Question: I have a conditional probability of 'z' for the given 'm', 'p(z|m)', where the coefficients are chosen in order that integral over 'z' in the limit of '[0,1.5]' and 'm' in the range of '[18:28]' would be equal to one.
'''
def p(z,m):
if (m<21.25):
E = { 'ft':0.55, 'alpha': 2.99, 'z0':0.191, 'km':0.089, 'kt':0.25 }
S = { 'ft':0.39, 'alpha': 2.15, 'z0':0.121, 'km':0.093, 'kt':-0.175 }
I={ 'ft':0.06, 'alpha': 1.77, 'z0':0.045, 'km':0.096, 'kt':-0.9196 }
Evalue=E['ft']*np.exp(-1*E['kt']*(m-18))*z**E['alpha']*np.exp(-1*(z/(E['z0']+E['km']*(m-18)))**E['alpha'])
Svalue=S['ft']*np.exp(-1*S['kt']*(m-18))*z**S['alpha']*np.exp(-1*(z/(S['z0']+S['km']*(m-18)))**S['alpha'])
Ivalue=I['ft']*np.exp(-1*I['kt']*(m-18))*z**I['alpha']*np.exp(-1*(z/(I['z0']+I['km']*(m-18)))**I['alpha'])
value=Evalue+Svalue+Ivalue
elif(m>=21.25):
E = { 'ft':0.25, 'alpha': 1.957, 'z0':0.321, 'km':0.196, 'kt':0.565 }
S = { 'ft':0.61, 'alpha': 1.598, 'z0':0.291, 'km':0.167, 'kt':0.155 }
I = { 'ft':0.14, 'alpha': 0.964, 'z0':0.170, 'km':0.129, 'kt':0.1759 }
Evalue=E['ft']*np.exp(-1*E['kt']*(m-18))*z**E['alpha']*np.exp(-1*(z/(E['z0']+E['km']*(m-18)))**E['alpha'])
Svalue=S['ft']*np.exp(-1*S['kt']*(m-18))*z**S['alpha']*np.exp(-1*(z/(S['z0']+S['km']*(m-18)))**S['alpha'])
Ivalue=I['ft']*np.exp(-1*I['kt']*(m-18))*z**I['alpha']*np.exp(-1*(z/(I['z0']+I['km']*(m-18)))**I['alpha'])
value=Evalue+Svalue+Ivalue
return value
'''
I would like to draw a sample from this distribution, therefore I made a grid points in 'z' and 'm' plane to estimate the cumulative distribution, the cumulative integral over 'm' reaches to one but the cumulative integral over 'z' doesn't give me one in the edge. I don't know why it won't get converged to one?!!
'''
grid_m = np.linspace(18, 28, 1000)
grid_z = np.linspace(0, 1.5, 1000)
dz = np.diff(grid_z[:2])
# get cdf on grid, use cumtrapz
prob_zgm=np.empty((grid_z.shape[0], grid_m.shape[0]),float)
for i in range(grid_z.shape[0]):
for j in range(grid_m.shape[0]):
prob_zgm[i,j]=p(grid_z[i],grid_m[j])
pr = np.column_stack((np.zeros(prob_zgm.shape[0]),prob_zgm))
dm = np.diff(grid_m[:2])
cdf_zgm = integrate.cumtrapz(pr, dx=dm, axis=1)
cdf = integrate.cumtrapz(pr, dx=dz, axis=0)
'''
Which assumption might cause this inconsistency or I compute something wrongly?
The cumulative distribution 'cdf_zgm' is shown as

In the rest, in order to get the inverse of the probability, it is the approach I have used:
'''
# fix bounds of cdf_zgm
cdf_zgm[:, 0] = 0
cdf_zgm[:, -1] = 1
#Interpolate the data using a linear spline to "grid_q" samples
grid_q = np.linspace(0, 1, 200)
grid_qm = np.empty((len(grid_m), len(grid_q)), float)
for i in range(len(grid_m)):
grid_qm[i] = interpolate.interp1d(cdf_zgm[i], grid_z)(grid_q)
# build 2d interpolation for z as function of (q,m)
z_interp = interpolate.interp2d(grid_q, grid_m, grid_qm)
#sample magnitude
ng=20000
r = dist_m.rvs(ng)
rvs_u = np.random.rand(ng)
rvs_z = np.asarray([z_interp(rvs_u[i], r[i]) for i in range(len(rvs_u))]).ravel()
'''
Is it right approach to fix the boundaries of 'CDF' to 'one'?
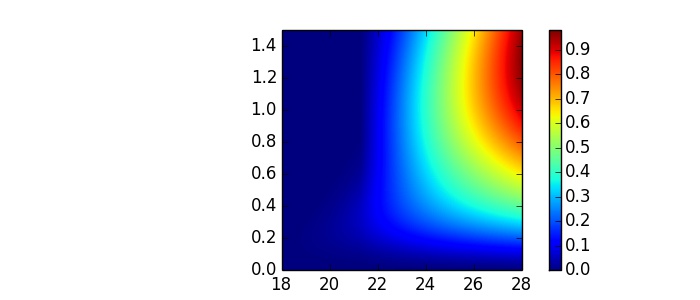
Answer: I don't know what's wrong with that code. But here are a couple of different ideas to try:
(1) Just sum the array elements instead of trying to compute the numerical integrals. It is simpler that way. (Summing the array elements is essentially computing a rectangle rule approximation, which as it turns out, is actually more accurate than the trapezoidal rule.)
(2) Instead of trying to create a whole 2-d array at once, write a function which creates just a 1-d slice of p(z | m) for a given value of m. Then just sum those elements to get the cumulative probability.